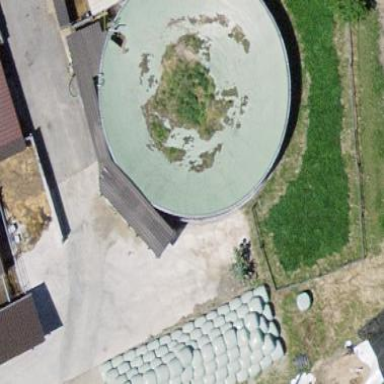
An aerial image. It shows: Storage tank building.